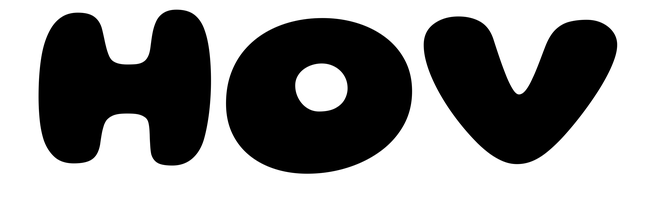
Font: Gluten_ExtraBold